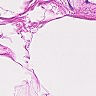
Metastatic tissue present: no